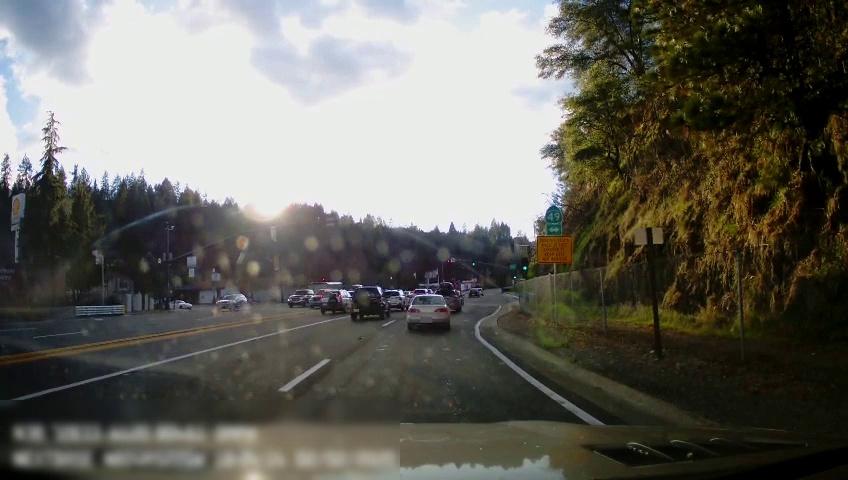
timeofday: Day
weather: Sunny
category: Drivable Space
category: Vehicles | Car
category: Vehicles | SUV
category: Vehicles | Car
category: Vehicles | Car
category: Vehicles | SUV
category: Vehicles | Car
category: Vehicles | SUV
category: Vehicles | SUV
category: Vehicles | SUV
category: Vehicles | Car
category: Vehicles | Car
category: Vehicles | Truck
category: Vehicles | SUV
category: Vehicles | Other LV
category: Lanes | Opposite Lane
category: Lanes | Opposite Lane
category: Lanes | Current Lane
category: Lanes | Alternate Lane
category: Lanes | Current Lane
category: Lanes | Opposite Lane
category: Lanes | Opposite Lane
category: Traffic | Signs
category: Traffic | Signs
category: Traffic | Signs
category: Traffic | Lights